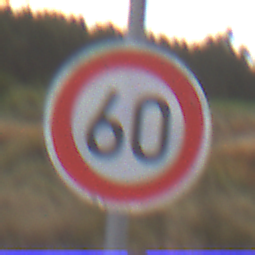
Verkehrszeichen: Geschwindigkeit60
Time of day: Midday
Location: Outdoor (Nature)
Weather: Overcast
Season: NotSpecified
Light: Natural